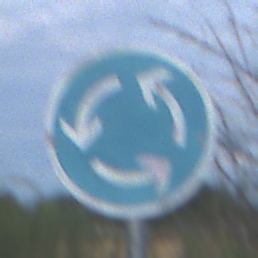
Verkehrszeichen: Kreisverkehr
Umgebung: Outdoor, Nature
Tageszeit: MorningAfternoon
Wetter: PartlyCloudy
Licht: Natural
Jahreszeit: NotSpecified
Kontrast: MediumContrast